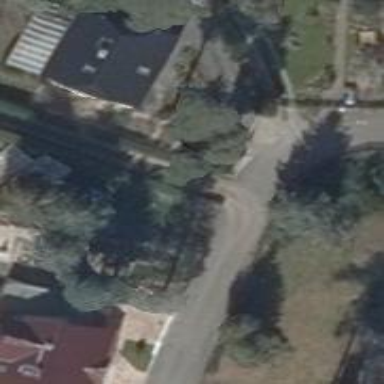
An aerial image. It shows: Residential road with ground surface.